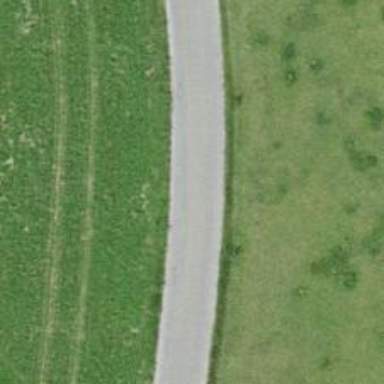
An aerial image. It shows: Unclassified road with asphalt surface.